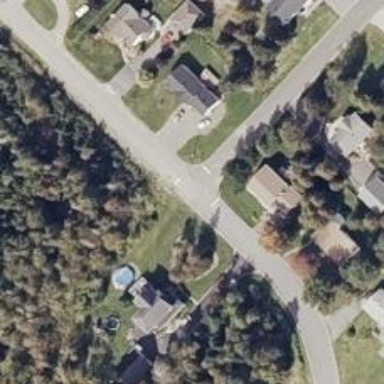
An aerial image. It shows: Road with stop sign.